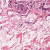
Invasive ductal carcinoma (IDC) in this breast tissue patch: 0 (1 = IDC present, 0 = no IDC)